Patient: sex M, age 49
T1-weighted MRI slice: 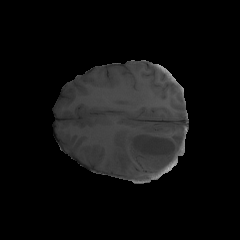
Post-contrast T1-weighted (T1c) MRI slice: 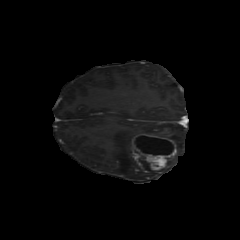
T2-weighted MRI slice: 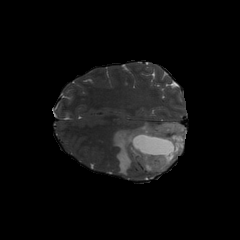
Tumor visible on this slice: yes
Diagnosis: Astrocytoma, IDH-mutant
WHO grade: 4